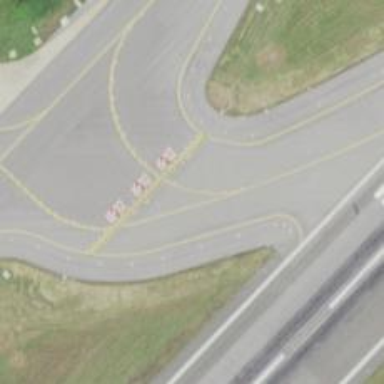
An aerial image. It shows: Image of taxiway at airport.